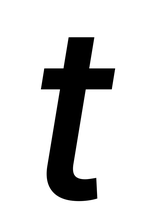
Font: Inter-Italic_Medium_Italic